Question: I have a 'MKPointAnnotation':
'''
let ann = MKPointAnnotation()
self.ann.coordinate = annLoc
self.ann.title = "Customize me"
self.ann.subtitle = "???"
self.mapView.addAnnotation(ann)
'''
It looks like this:

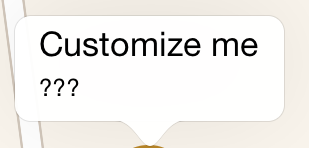
Answer: It should first be noted that the simplest changes to the callout are enabled by simply adjusting the properties of the system provided callout, but customizing the right and left accessories (via 'rightCalloutAccessoryView' and 'leftCalloutAccessoryView'). You can do that configuration in 'viewForAnnotation'.
Since iOS 9, we have access to the 'detailCalloutAccessoryView' which, replaces the subtitle of the callout with a potentially visually rich view, while still enjoying the automatic rendition of the callout bubble (using auto layout makes this easier).
For example, here is a callout that used a 'MKSnapshotter' to supply the image for an image view in the detail callout accessory as demonstrated in WWDC 2015 video <URL>:
<URL>
You can achieve this with something like:
'''
class SnapshotAnnotationView: MKPinAnnotationView {
override var annotation: MKAnnotation? { didSet { configureDetailView() } }
override init(annotation: MKAnnotation?, reuseIdentifier: String?) {
super.init(annotation: annotation, reuseIdentifier: reuseIdentifier)
configure()
}
required init?(coder aDecoder: NSCoder) {
super.init(coder: aDecoder)
configure()
}
}
private extension SnapshotAnnotationView {
func configure() {
canShowCallout = true
configureDetailView()
}
func configureDetailView() {
guard let annotation = annotation else { return }
let rect = CGRect(origin: .zero, size: CGSize(width: 300, height: 200))
let snapshotView = UIView()
snapshotView.translatesAutoresizingMaskIntoConstraints = false
let options = MKMapSnapshotter.Options()
options.size = rect.size
options.mapType = .satelliteFlyover
options.camera = MKMapCamera(lookingAtCenter: annotation.coordinate, fromDistance: 250, pitch: 65, heading: 0)
let snapshotter = MKMapSnapshotter(options: options)
snapshotter.start { snapshot, error in
guard let snapshot = snapshot, error == nil else {
print(error ?? "Unknown error")
return
}
let imageView = UIImageView(frame: rect)
imageView.image = snapshot.image
snapshotView.addSubview(imageView)
}
detailCalloutAccessoryView = snapshotView
NSLayoutConstraint.activate([
snapshotView.widthAnchor.constraint(equalToConstant: rect.width),
snapshotView.heightAnchor.constraint(equalToConstant: rect.height)
])
}
}
'''
Of course, you would then register that annotation view with your map, and no 'mapView(_:viewFor:)' would be needed at all:
'''
mapView.register(SnapshotAnnotationView.self, forAnnotationViewWithReuseIdentifier: MKMapViewDefaultAnnotationViewReuseIdentifier)
'''
If you're looking for a more radical redesign of the callout or need to support iOS versions prior to 9, it takes more work. The process entails (a) disabling the default callout; and (b) adding your own view when the user taps on the existing annotation view (i.e. the visual pin on the map).
The complexity then comes in the design of the callout, where you have to draw everything you want visible. E.g. if you want to draw a bubble to yield the popover feel of the call out, you have to do that yourself. But with some familiarity with how to draw shapes, images, text, etc., you should be able to render a callout that achieves the desired UX:
<URL>
Just add the view as a subview of the annotation view itself, and adjust its constraints accordingly:
'''
func mapView(_ mapView: MKMapView, didSelect view: MKAnnotationView) {
let calloutView = ...
calloutView.translatesAutoresizingMaskIntoConstraints = false
calloutView.backgroundColor = UIColor.lightGray
view.addSubview(calloutView)
NSLayoutConstraint.activate([
calloutView.bottomAnchor.constraint(equalTo: view.topAnchor, constant: 0),
calloutView.widthAnchor.constraint(equalToConstant: 60),
calloutView.heightAnchor.constraint(equalToConstant: 30),
calloutView.centerXAnchor.constraint(equalTo: view.centerXAnchor, constant: view.calloutOffset.x)
])
}
'''
See <URL> for an example of creating your own callout view. This only adds two labels, but it illustrates the fact that you can draw the bubble any shape you want, use constraints to dictate the size of the callout, etc.